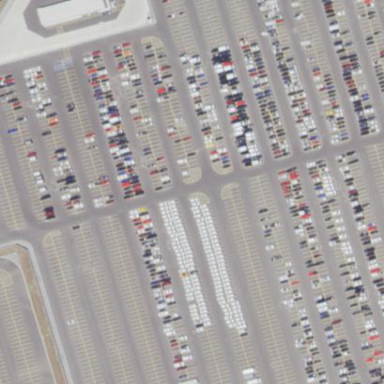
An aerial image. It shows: Parking area.